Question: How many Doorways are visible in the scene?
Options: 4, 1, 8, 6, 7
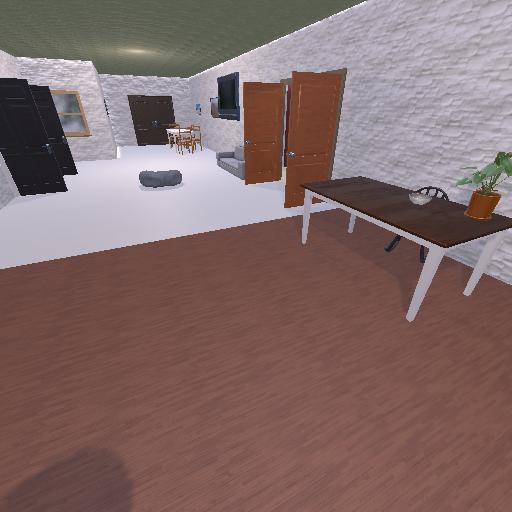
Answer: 4